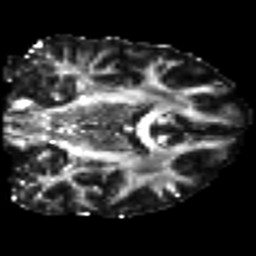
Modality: FA
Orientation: coronal
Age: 24
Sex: male
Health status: healthy
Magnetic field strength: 3 T
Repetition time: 8.4 s
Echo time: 0.0926 s